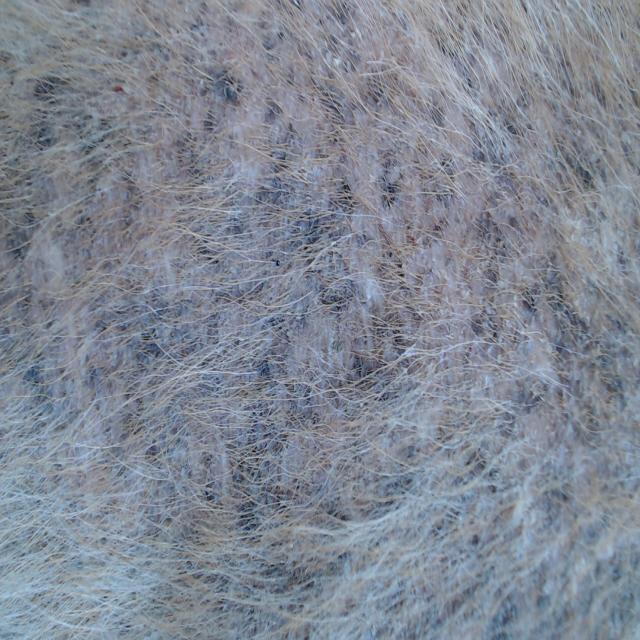
Canine demodicosis (Demodex mange) — caused by Demodex canis mites. Presents with alopecia, follicular papules, pustules, and comedones. Often localized on face and forelimbs.